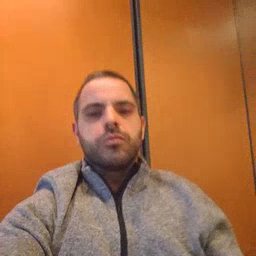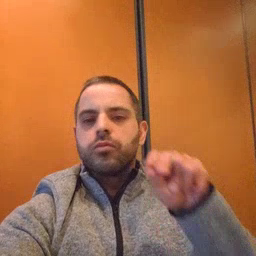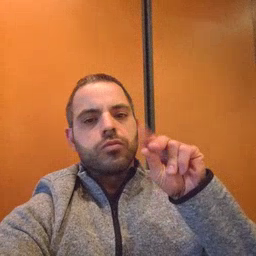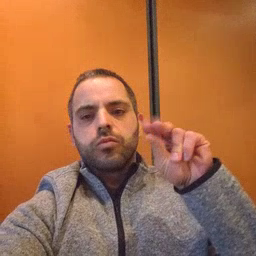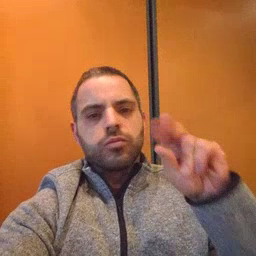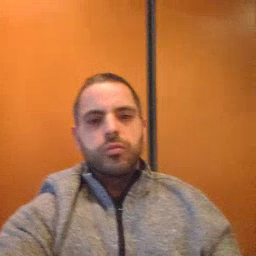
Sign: no